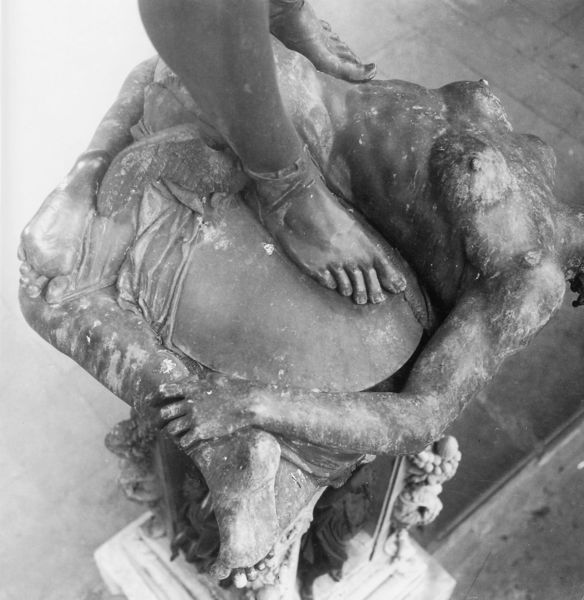
Titel: Perseus
Künstler: Benvenuto Cellini
Standort: Florenz, Piazza della Signoria, Loggia dei Lanzi (EU - I - Toskana)
Schlagwörter: akt, flügel, fuß, hand, körper, nackt, weiß, ausschnitt, brust, busen, frau, schwarz, säule, ornament, arme, stehen, stein, skulptur, statue, beine, bein, brüste, füße, bronze, podest, liegend, zehen, foto, fotografie, photographie, schwarzweiss, kugel, hermes, fußkette, tritt, standbild